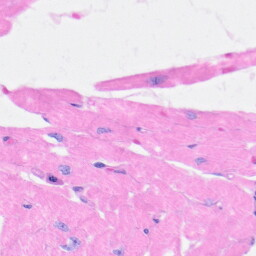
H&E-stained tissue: Heart